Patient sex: M
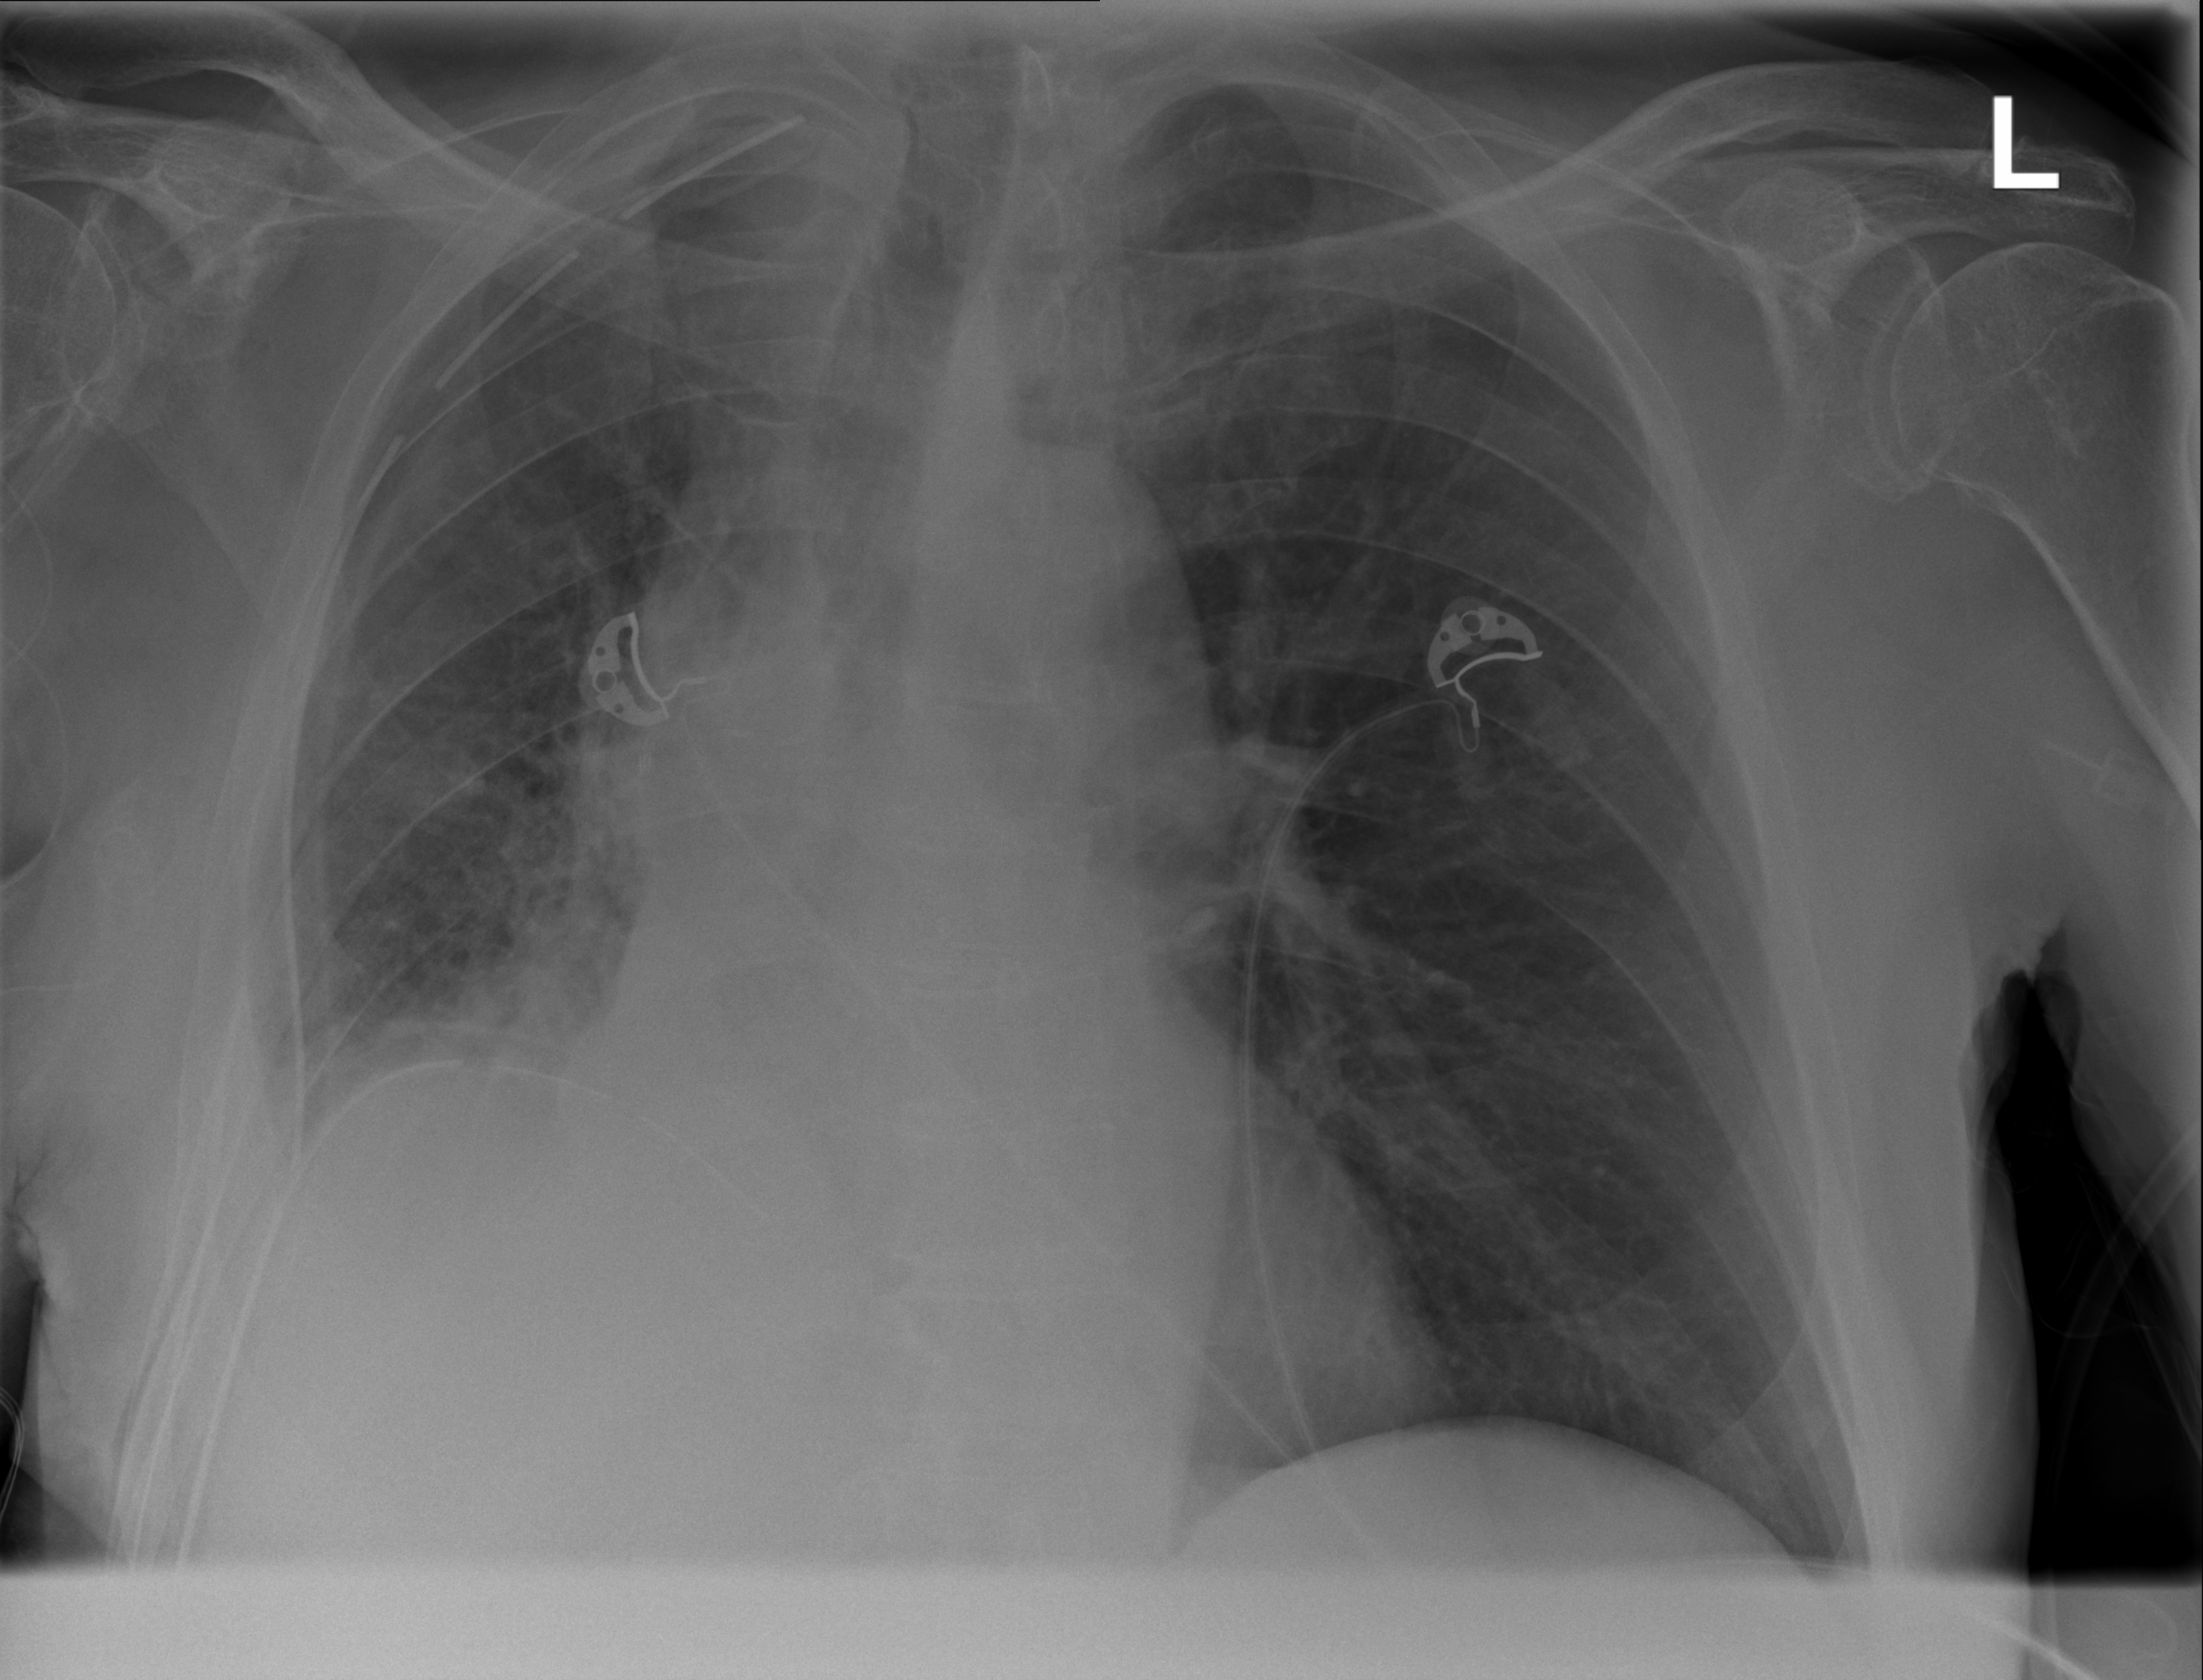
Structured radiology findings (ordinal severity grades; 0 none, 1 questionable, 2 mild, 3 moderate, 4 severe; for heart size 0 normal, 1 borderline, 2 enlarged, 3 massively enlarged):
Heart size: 0
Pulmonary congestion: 0
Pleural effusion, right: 2
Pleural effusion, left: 0
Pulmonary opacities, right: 2
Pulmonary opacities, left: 0
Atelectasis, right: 2
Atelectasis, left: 0